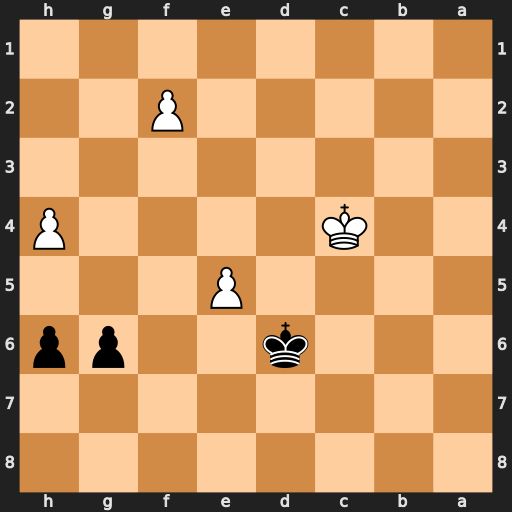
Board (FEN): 8/8/3k2pp/4P3/2K4P/8/5P2/8
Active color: b
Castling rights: -
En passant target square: -
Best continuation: Kxe5 h5 g5 Kd3 Kf4 Ke2 Kg4 Ke3 Kxh5 f3 Kg6